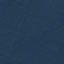
Label: Forest